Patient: sex M, age 57
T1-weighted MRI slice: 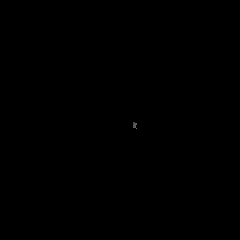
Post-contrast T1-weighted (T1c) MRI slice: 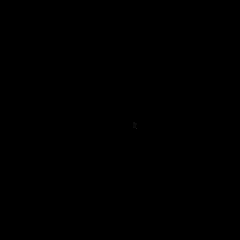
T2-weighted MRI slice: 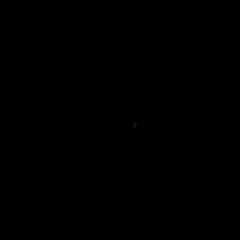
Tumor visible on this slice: no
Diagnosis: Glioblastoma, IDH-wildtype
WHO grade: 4